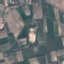
Label: PermanentCrop